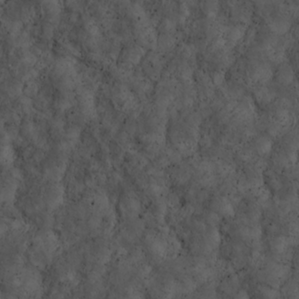
Label: non_frost